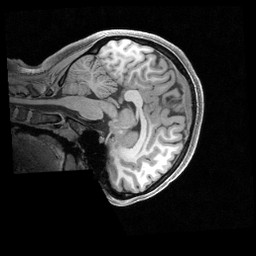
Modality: T1w
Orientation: sagittal
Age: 20
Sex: female
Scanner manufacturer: siemens
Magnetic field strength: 3 T
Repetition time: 2.4 s
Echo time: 0.00231 s